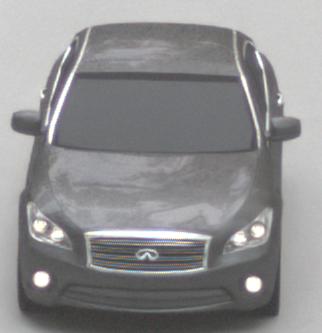
Make: Infiniti
Model: M 37
Detailed model: M (Y51)
Model produced from: 2010/10
Model produced until: 2013/11
Doors: 4
Color: gray
Road condition: dry road
Daytime: sunrise or sunset
Contrast: medium contrast